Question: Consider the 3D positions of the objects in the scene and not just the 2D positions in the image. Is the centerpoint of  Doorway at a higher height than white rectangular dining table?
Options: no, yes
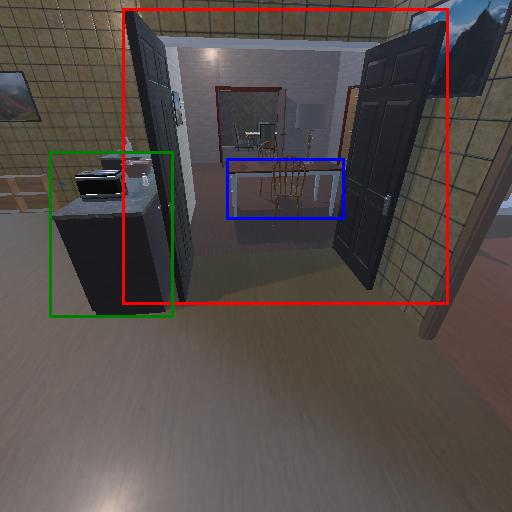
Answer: no